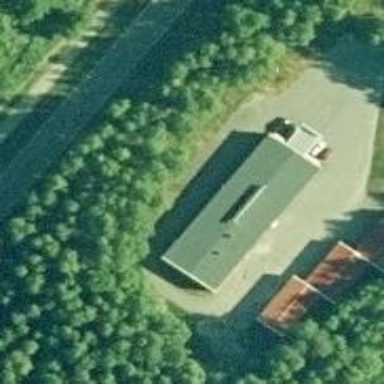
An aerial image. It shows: Retail building housing car shop.